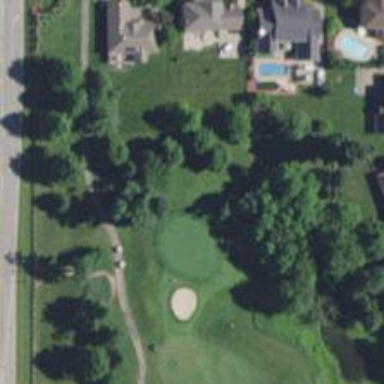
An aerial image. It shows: Golf hole.